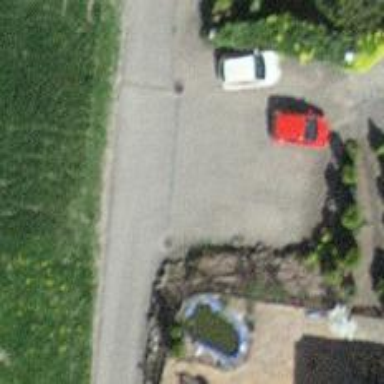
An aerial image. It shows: Driveway.